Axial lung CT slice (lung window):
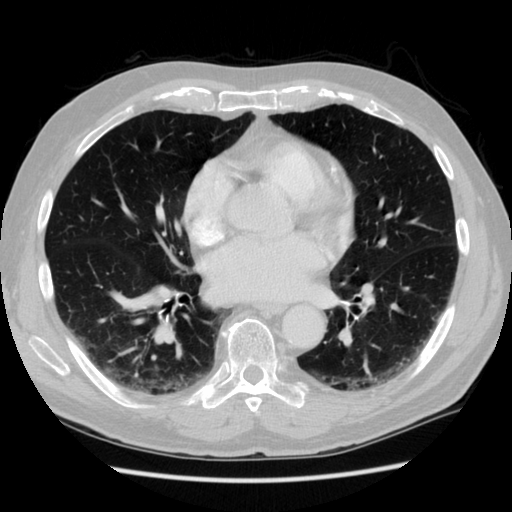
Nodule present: no